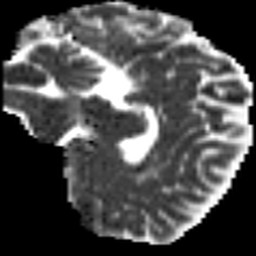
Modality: MD
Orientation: sagittal
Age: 29
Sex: female
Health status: ill
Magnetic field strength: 3 T
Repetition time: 9 s
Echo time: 0.093 s